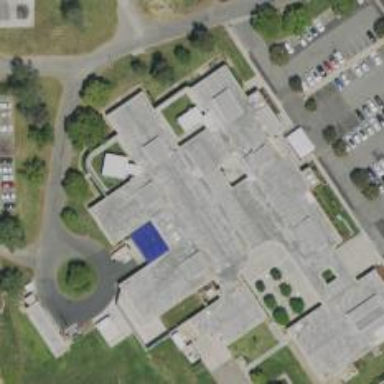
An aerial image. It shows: Hospital providing healthcare services.